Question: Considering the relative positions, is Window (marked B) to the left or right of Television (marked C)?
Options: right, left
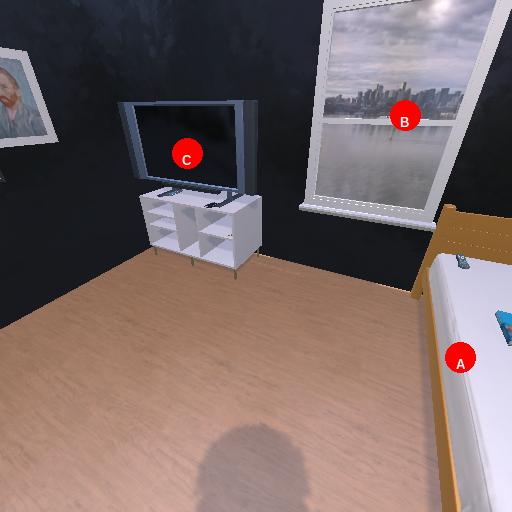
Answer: right